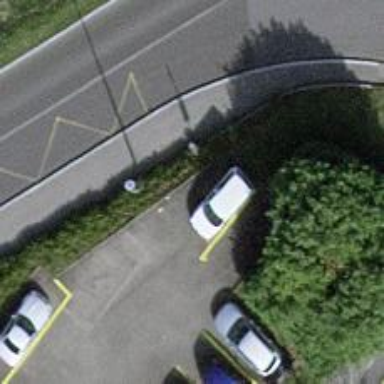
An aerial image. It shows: Asphalt sidewalk leading to public transport platform.